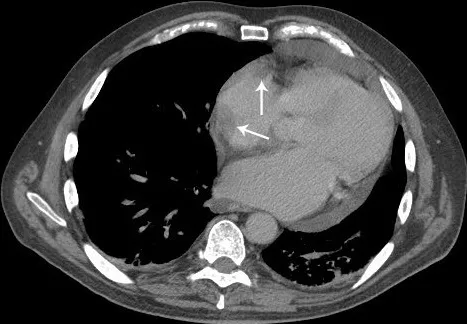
Contrast-enhanced computed tomographic axial image demonstrating filling defects (arrows) corresponding to echocardiographic findings.
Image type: radiology (ct)